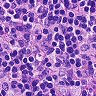
Metastatic tissue present: no